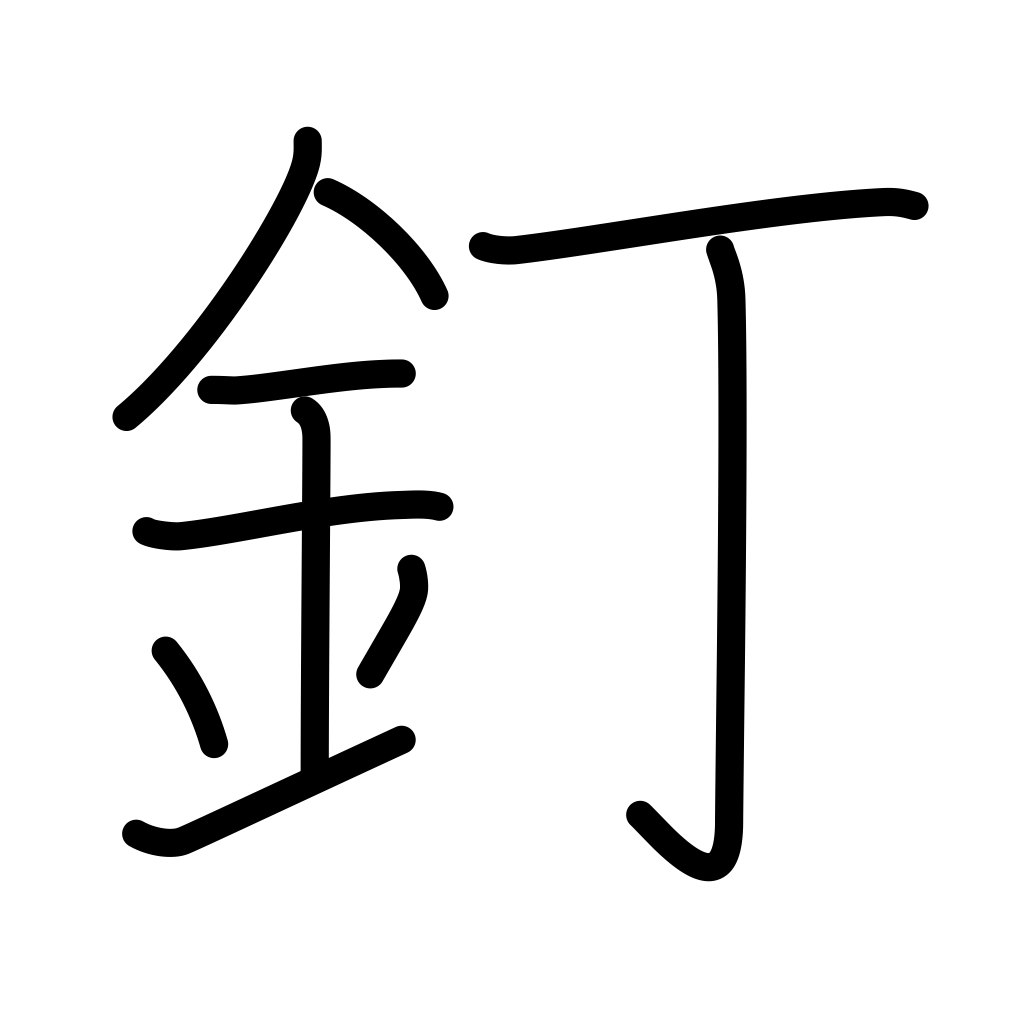
Meaning: nail, tack, peg